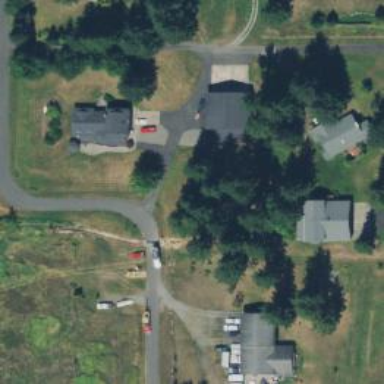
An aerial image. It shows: Residential road.